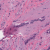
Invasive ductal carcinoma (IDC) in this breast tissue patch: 1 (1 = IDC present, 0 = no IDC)